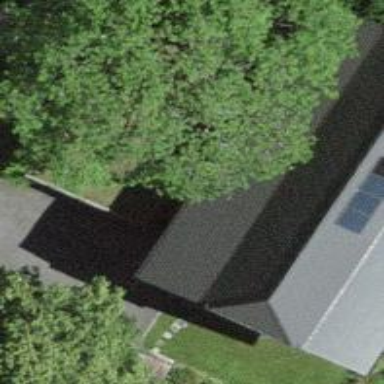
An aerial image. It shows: Garage building.